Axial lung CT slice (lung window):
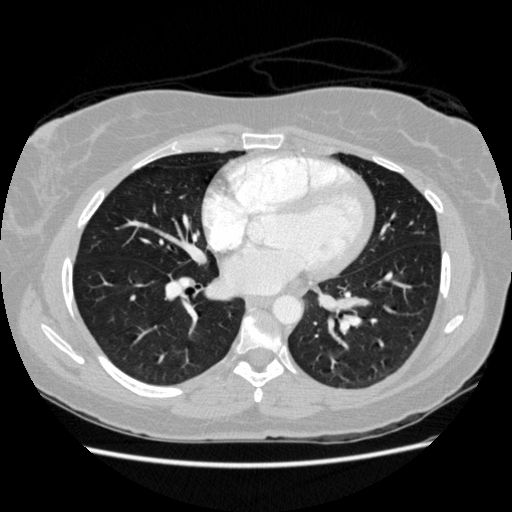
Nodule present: no